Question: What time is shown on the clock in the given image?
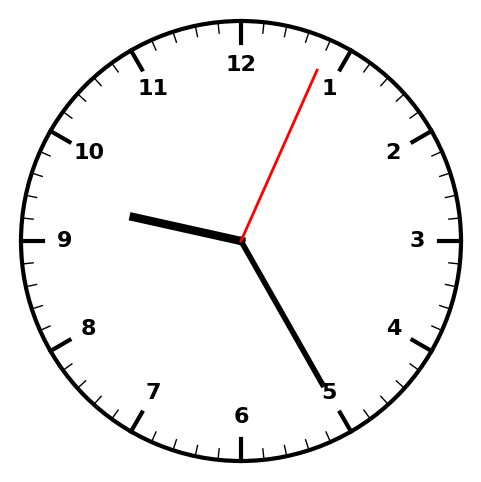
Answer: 09:25:04